Question: I have the issue with scaled Lottie animation that Chrome blurs the animation. This is especial visible when the animation is scaled.
In my example, the original Animation is 842x596px as smaller it gets renders as worse gets the result:

Here is the example code, if you want to reproduce it in your Chrome Browser:
'''
lottie-player {
border: 1px solid lightblue;
}
body {
color: lightgray;
}
'''
'''
<script src="https://unpkg.com/@lottiefiles/lottie-player@latest/dist/lottie-player.js"></script>
<!--
<lottie-player src="https://assets6.lottiefiles.com/packages/lf20_srq2xawa.json" background="transparent" speed="1" style="width: 300px; height: 300px;" loop controls autoplay></lottie-player>
300x300px
-->
<lottie-player src="https://assets6.lottiefiles.com/packages/lf20_srq2xawa.json" background="transparent" speed="1" style="width: 200px; height: 200px;" loop autoplay></lottie-player>
200x200px
<lottie-player src="https://assets6.lottiefiles.com/packages/lf20_srq2xawa.json" background="transparent" speed="1" style="width: 150px; height: 150px;" loop autoplay></lottie-player>
150x150px
<lottie-player src="https://assets6.lottiefiles.com/packages/lf20_srq2xawa.json" background="transparent" speed="1" style="width: 100px; height: 100px;" loop autoplay></lottie-player>
100x100px
<lottie-player src="https://assets6.lottiefiles.com/packages/lf20_srq2xawa.json" background="transparent" speed="1" style="width: 50px; height: 50px;" loop autoplay></lottie-player>
50x50px
'''
---
It seems there are already other question which have a similar problem but don't provide further information or don't provide a working solution:
- <URL>
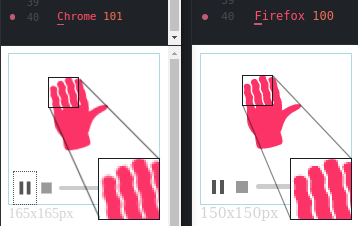
Answer: The issue is caused by the following style tag on the SVG inside the Lottie animation:

'''
transform: translate3d(0px, 0px, 0px);
'''
The simplest solution is to remove this tag via JS:
'''
document.addEventListener("DOMContentLoaded", function(){
let elements = document.getElementsByTagName('lottie-player');
for (var i = 0; i < elements.length; i++) {
elements[i].addEventListener('play', (event) => {
// console.log(event.target.shadowRoot.querySelector('svg').style.transform);
event.target.shadowRoot.querySelector('svg').style.transform = '';
});
elements[i].play(); // trigger (again)
}
});
'''
'''
document.addEventListener("DOMContentLoaded", function(){
let elements = document.getElementsByTagName('lottie-player');
for (var i = 0; i < elements.length; i++) {
elements[i].addEventListener('play', (event) => {
// console.log(event.target.shadowRoot.querySelector('svg').style.transform);
event.target.shadowRoot.querySelector('svg').style.transform = '';
});
}
});
'''
'''
lottie-player {
border: 1px solid lightblue;
}
body {
color: lightgray;
}
'''
'''
<script src="https://unpkg.com/@lottiefiles/lottie-player@latest/dist/lottie-player.js"></script>
<!--
<lottie-player src="https://assets6.lottiefiles.com/packages/lf20_srq2xawa.json" background="transparent" speed="1" style="width: 300px; height: 300px;" loop controls autoplay></lottie-player>
300x300px
-->
<lottie-player src="https://assets6.lottiefiles.com/packages/lf20_srq2xawa.json" background="transparent" speed="1" style="width: 200px; height: 200px;" loop autoplay></lottie-player>
200x200px
<lottie-player src="https://assets6.lottiefiles.com/packages/lf20_srq2xawa.json" background="transparent" speed="1" style="width: 150px; height: 150px;" loop autoplay></lottie-player>
150x150px
<lottie-player src="https://assets6.lottiefiles.com/packages/lf20_srq2xawa.json" background="transparent" speed="1" style="width: 100px; height: 100px;" loop autoplay></lottie-player>
100x100px
<lottie-player src="https://assets6.lottiefiles.com/packages/lf20_srq2xawa.json" background="transparent" speed="1" style="width: 50px; height: 50px;" loop autoplay></lottie-player>
50x50px
'''